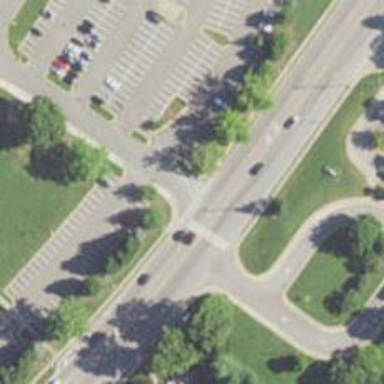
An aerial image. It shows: Asphalt footpath with unmarked crossing.